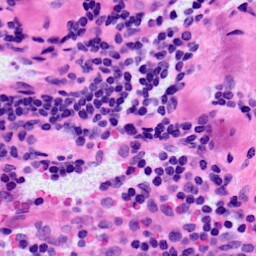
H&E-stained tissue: LymphNode